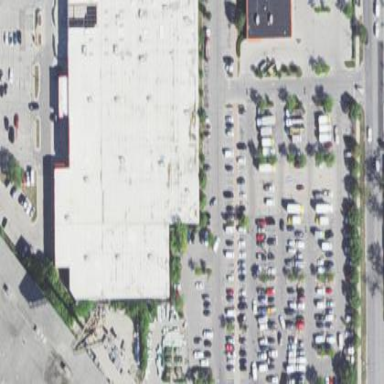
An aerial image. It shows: Retail building.